Interaction volume radius: 10 \u00c5
Interaction volume height: 10 \u00c5
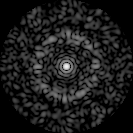
Disorder parameter: 0.8344